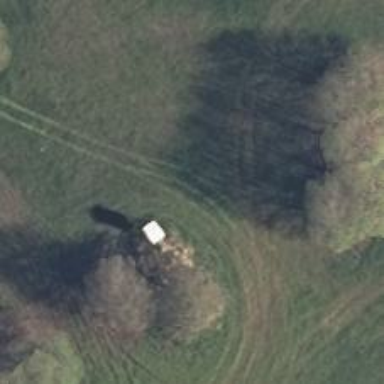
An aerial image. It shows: Hunting stand.